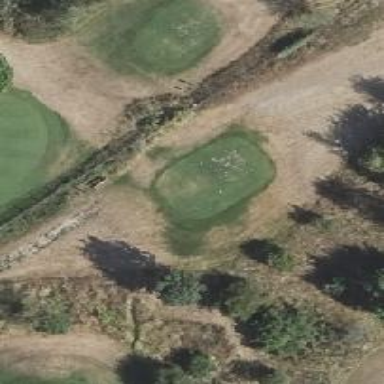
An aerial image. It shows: Golf tee.